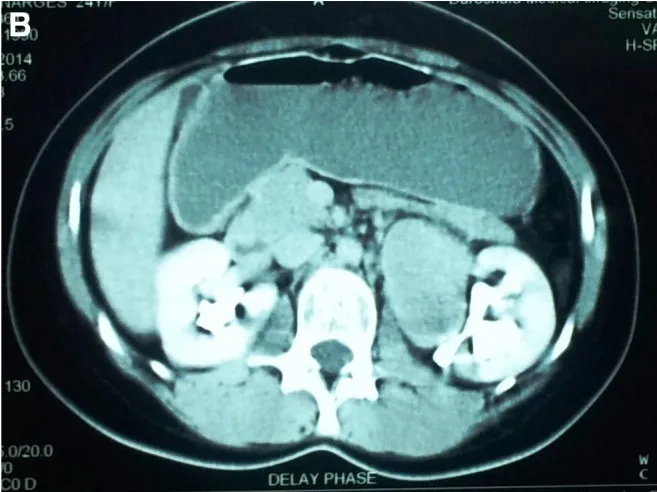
The lesion did not invade the pyelocalyceal system (B).
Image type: radiology (ct)